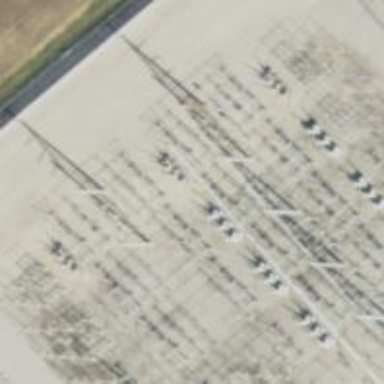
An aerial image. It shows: Switch for power supply.